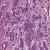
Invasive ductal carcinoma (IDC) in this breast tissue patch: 1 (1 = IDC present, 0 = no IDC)